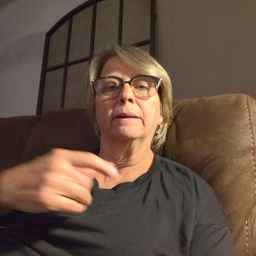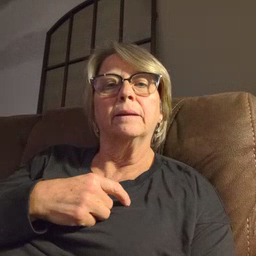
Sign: like